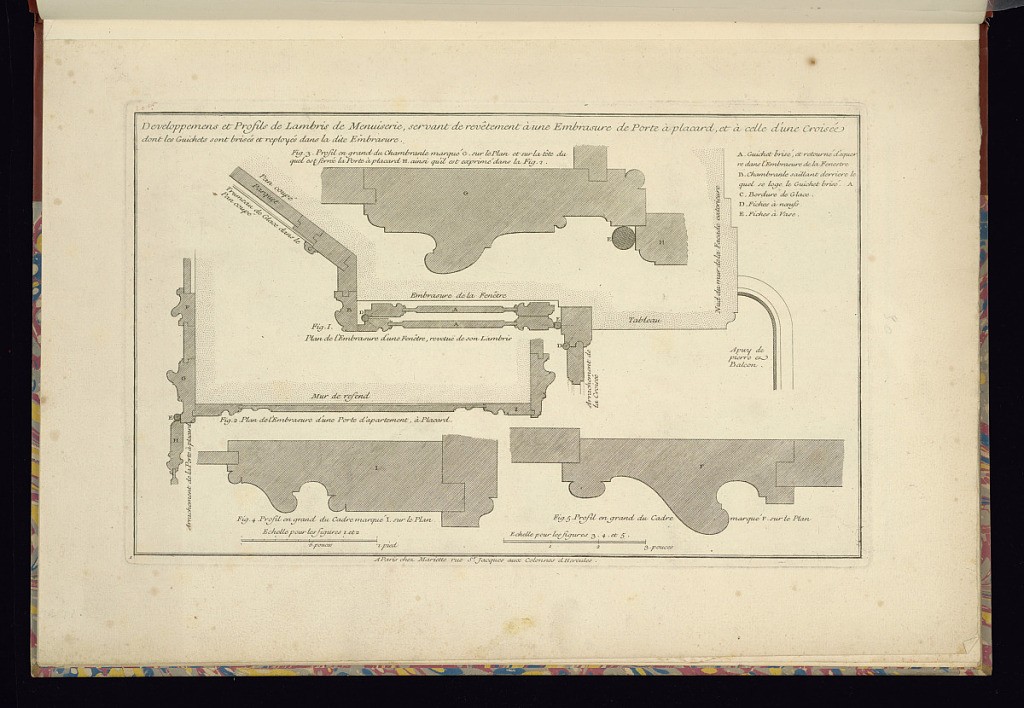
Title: Molding Designs and Sections
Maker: Jean Mariette, French, 1660–1742
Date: late 17th–mid- 18th century
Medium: Etching and engraving on laid paper
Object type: Print
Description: Molding designs with sections of doors, cabinet doors, and window shutters. The details are lettered with a legend in the upper right. There are two scales below. The plate is titled, numbered, and signed with the publisher's address.